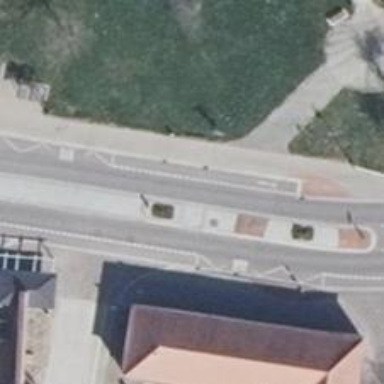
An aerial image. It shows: Tertiary road with exclusive cycle lane on both sides. The road surface is asphalt.